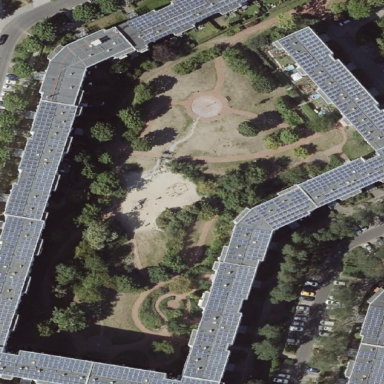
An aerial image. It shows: Park.